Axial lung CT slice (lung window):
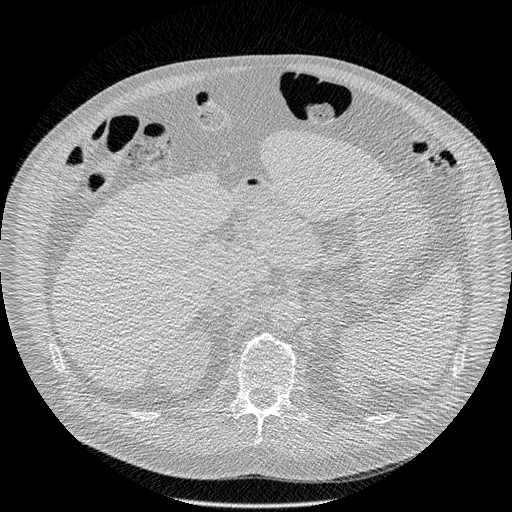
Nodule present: no